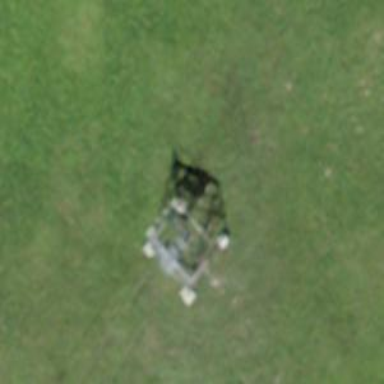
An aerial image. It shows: Pylon for aerialway.